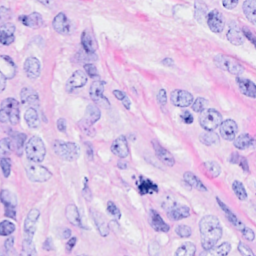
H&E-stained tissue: Breast